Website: crate-barrel
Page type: account-selection
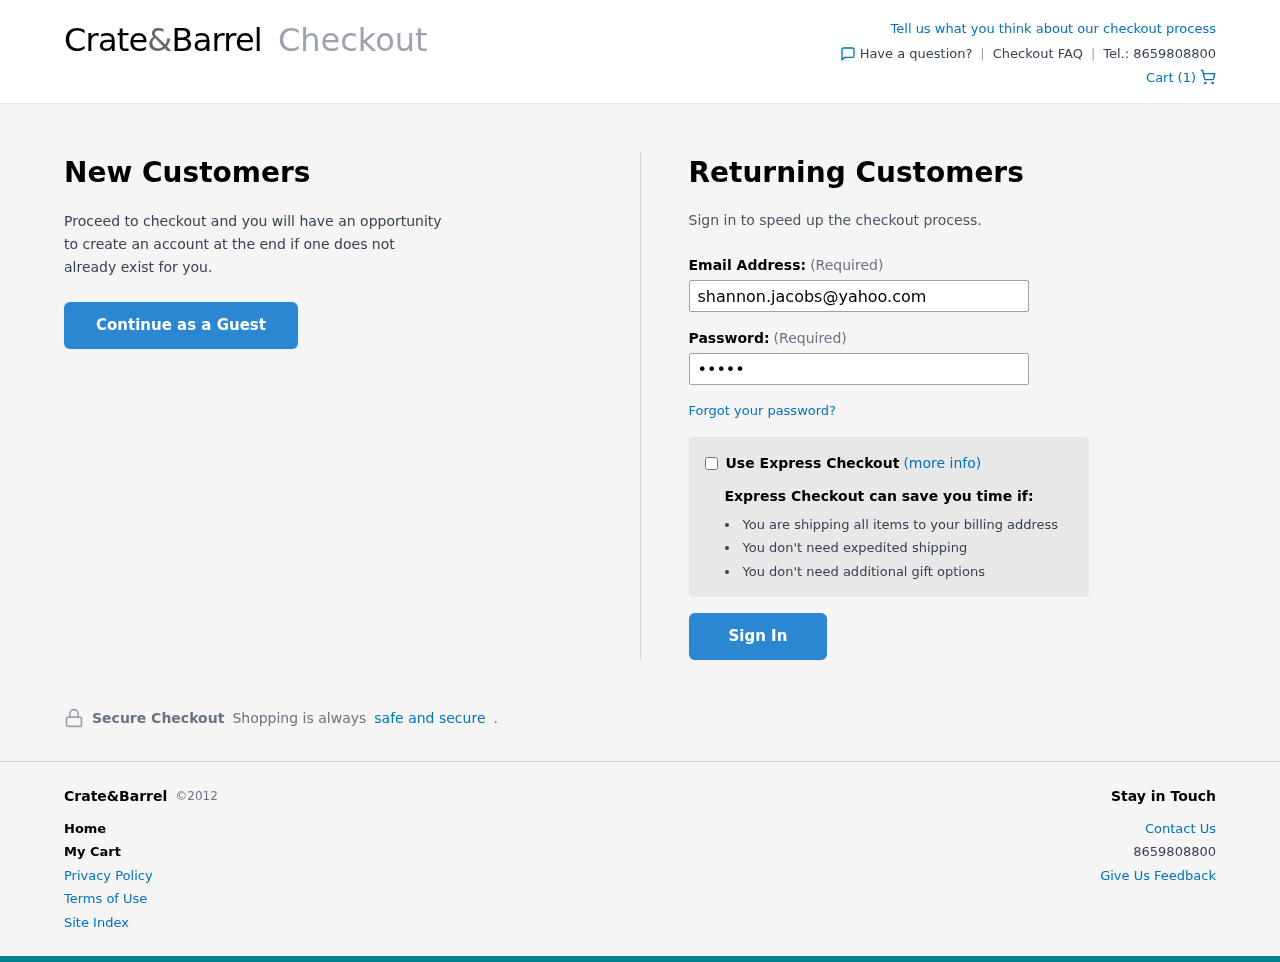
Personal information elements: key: PII_EMAIL
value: shannon.jacobs@yahoo.com
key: PII_PHONE
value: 8659808800
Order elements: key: ORDER_NUM_ITEMS
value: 1